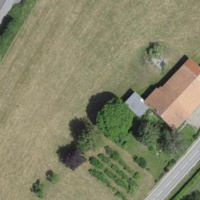
EUNIS habitat code: 57
Species observed at this site:
Corvus corone
Motacilla cinerea
Cyanistes caeruleus
Sturnus vulgaris
Chloris chloris
Streptopelia decaocto
Prunella modularis
Fringilla coelebs
Regulus ignicapilla
Passer domesticus
Buteo buteo
Passer montanus
Turdus merula
Phylloscopus collybita
Fringilla montifringilla
Parus major
Cuculus canorus
Milvus milvus
Pica pica
Phoenicurus ochruros
Garrulus glandarius
Falco tinnunculus
Ficedula hypoleuca